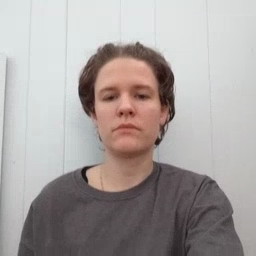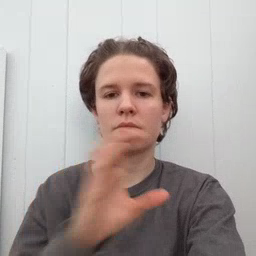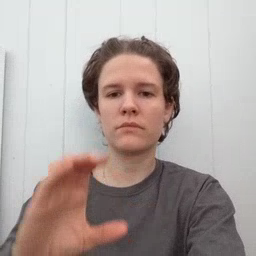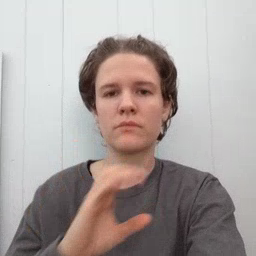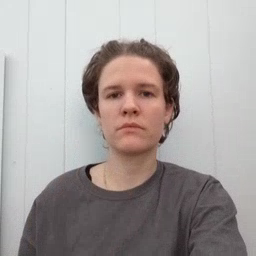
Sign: chocolate